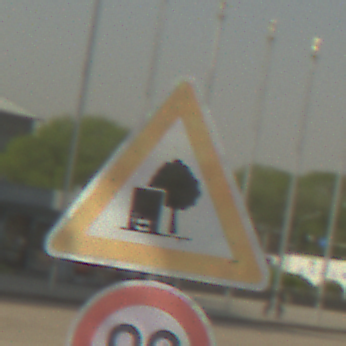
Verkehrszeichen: UnzureichendesLichtraumprofil
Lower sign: Geschwindigkeit90
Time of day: MorningAfternoon
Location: Outdoor (Suburban)
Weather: Clear
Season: NotSpecified
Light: Natural